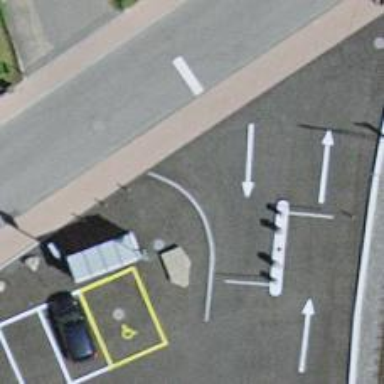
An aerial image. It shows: Surveillance system monitoring the parking entrance.